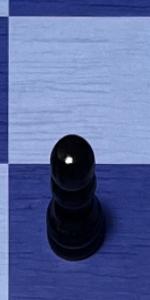
Label: Pawn_Black